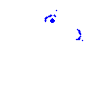
Particle: proton